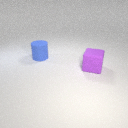
large blue rubber cylinder behind large purple rubber cube